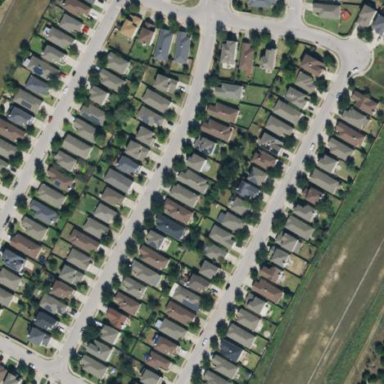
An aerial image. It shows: This residential area consists of single-family homes.